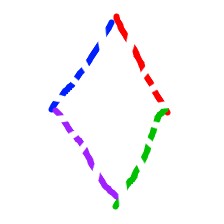
Shape: rhombus